Question: I'm new in HTML/CSS and want to create movie application using html/angular js.
where user can see list of movies. movie details will be fetch from server.
when user hover the mouse on movie image, it should show menu on that image with different options to play the movie (e.g. play in media player, browser, ...)
I have tried by setting background-image in css for li tag but that will display same image for all li tag, in my case movie list will be dynamic generated and should not hardcoded in css file. it should look like below

Tried by below way
I tried by below way it was working fine for single image but when I tried multiple images using ng-repeat, it shows options for all images when I hover mouse on single image, seems that I'm doing in working way, please help. below is pseudocode.
css file
'''
#frame_wrapper {
display: inline-block;
position: relative;
width: 150px;
height: 150px;
z-index: 0;
border: 1px solid #999999;
}
.movie_image {
display: block;
margin: 0;
padding: 0;
position: absolute;
width: 100%;
height: 100%;
background-color: red;
}
#movie_option {
display: none;
margin: 0;
padding: 0;
position: absolute;
width: 100%;
height: 100%;
z-index: 1;
background-color: rgba(255, 0, 0, 0.7);;
}
#frame_wrapper:hover #movie_option {
display: block;
}
<div id="frame_wrapper" ng-controller="AppController">
<div class="movie_image">
<ul>;
<li data-ng-repeat="movie in movies | orderBy:'name':true">
<a href="#"><img data-ng-src="{{movie.thumb}}"></a>
<div id="MovieTitle">{{movie.name | uppercase}}</div>
<div id="movie_option">
<nav>
<ul style="background: green">
<li>
<a href="">PLAY | <span class="caret"></span>
</a>;
<div>
<ul>
<li><a href="">Play locally</a></li>
<li><a href="">Play on webpage</a></li>
<li><a href="">Play on media player</a></li>
</ul>
</div>
</li>
</ul>
</nav>
</div>
</li>
</ul>
</div>
'''
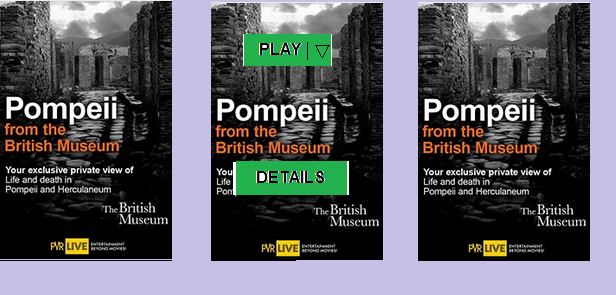
Answer: '''
<ul class="movie_list">
<li class="movie_image" data-ng-repeat="movie in movies | orderBy:'name':true">
<a href="#"><img data-ng-src="{{movie.thumb}}" /></a>
<div class="MovieTitle">{{movie.name | uppercase}}</div>
<div class="movie_option">
<ul style="background: green">
<li>
<a href="#">PLAY | <span class="caret"></span></a>
<div>
<ul>
<li><a href="#">Play locally</a></li>
<li><a href="#">Play on webpage</a></li>
<li><a href="#">Play on media player</a></li>
</ul>
</div>
</li>
</ul>
</div>
</li>
<li class="movie_image" data-ng-repeat="movie in movies | orderBy:'name':true">
<a href="#"><img data-ng-src="{{movie.thumb}}" /></a>
<div class="MovieTitle">{{movie.name | uppercase}}</div>
<div class="movie_option">
<ul style="background: green">
<li>
<a href="#">PLAY | <span class="caret"></span></a>
<div>
<ul>
<li><a href="#">Play locally</a></li>
<li><a href="#">Play on webpage</a></li>
<li><a href="#">Play on media player</a></li>
</ul>
</div>
</li>
</ul>
</div>
</li>
<li class="movie_image" data-ng-repeat="movie in movies | orderBy:'name':true">
<a href="#"><img data-ng-src="{{movie.thumb}}" /></a>
<div class="MovieTitle">{{movie.name | uppercase}}</div>
<div class="movie_option">
<ul style="background: green">
<li>
<a href="#">PLAY | <span class="caret"></span></a>
<div>
<ul>
<li><a href="#">Play locally</a></li>
<li><a href="#">Play on webpage</a></li>
<li><a href="#">Play on media player</a></li>
</ul>
</div>
</li>
</ul>
</div>
</li>
'''
Javascript:
'''
$(document).ready(function() {
$('.movie_image').hover(
function() {
$('.movie_option', this).addClass('active');
}, function() {
$('.movie_option', this).removeClass('active');
});
});
'''
css:
'''
ul.movie_list {
display: inline-block;
margin: 0;
padding: 0;
list-style: none;
}
li.movie_image {
display: inline-block;
margin: 0;
padding: 0;
height: 180px;
width: 200px;
position: relative;
float: left;
}
.movie_option ul {
list-style: none;
}
.movie_option ul, .movie_option ul li {
margin: 0;
padding: 0;
height: 100%;
}
.movie_option {
display: none;
margin: 0;
padding: 0;
background-color: yellow;
height: 100%;
width: 100%;
position: absolute;
top: 0;
left: 0;
z-index: 1;
background-color: rgba(255, 0, 0, 0.7);
}
.active {
display: block;
}
'''
Example:
<URL>